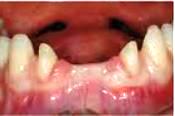
Condition: hypodontia